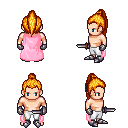
a pixel art fantasy rpg character, male body template, human, light skin, pink cape, white pants, light blonde long topknot hairstyle, metal gloves, metal boots, dagger, four views (front, back, left, right), 2x2 character sprite sheet, small pixel art, hard edges, no anti-aliasing